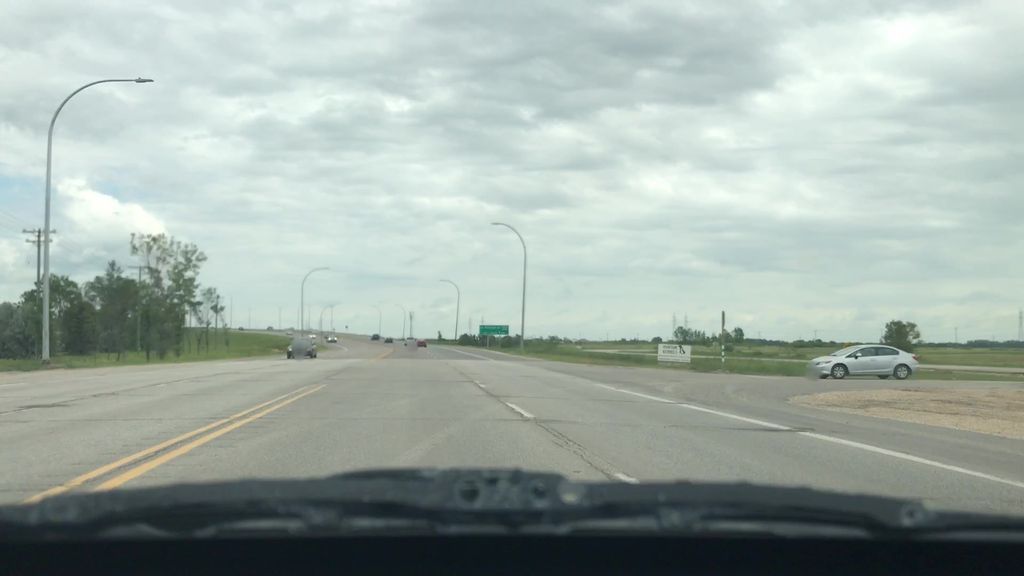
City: winnipeg